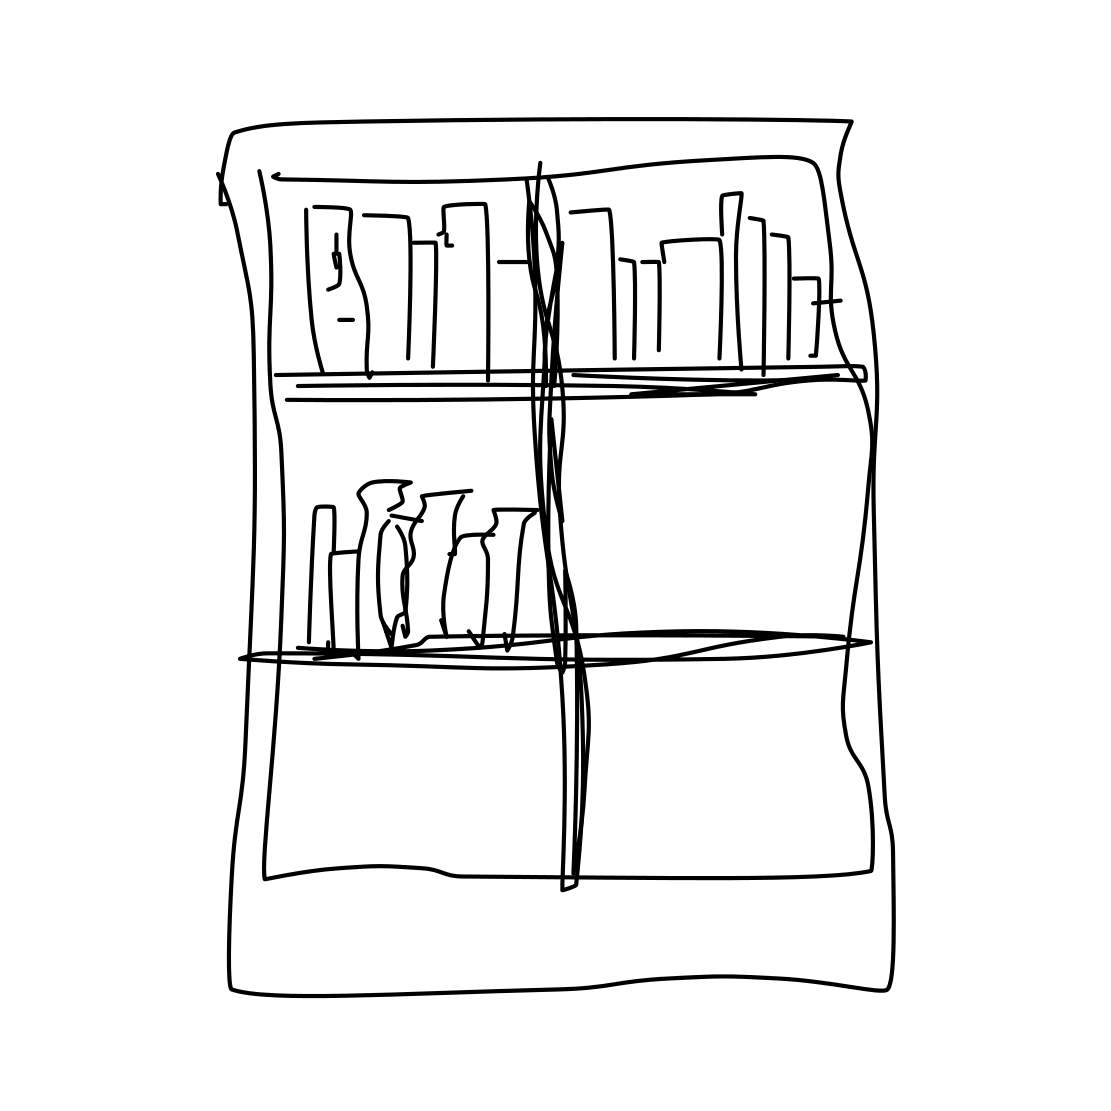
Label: bookshelf